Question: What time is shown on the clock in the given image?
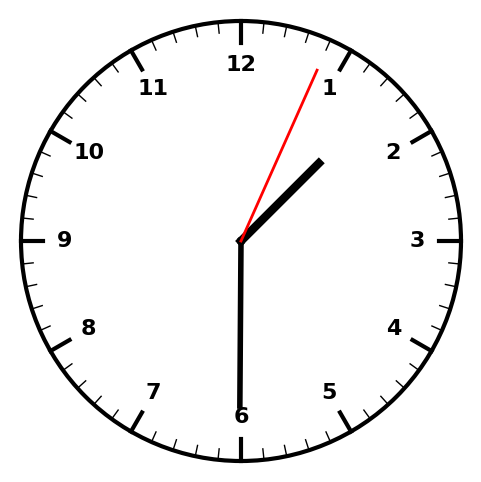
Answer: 01:30:04